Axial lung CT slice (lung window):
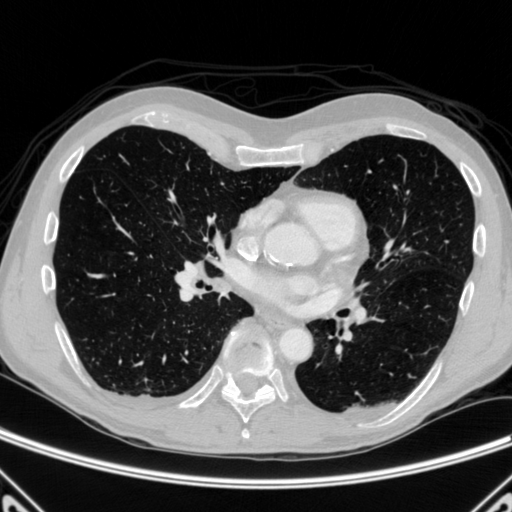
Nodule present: no